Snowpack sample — Buffalo Mountain, Silverthorne, Colorado, USA (1/25/25, 10:11 AM MST)
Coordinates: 39.6222, -106.1139
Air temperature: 22 °F
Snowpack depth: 110 cm
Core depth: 30 cm
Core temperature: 42.8 °F
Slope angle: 12°, slope face: 102°
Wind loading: high
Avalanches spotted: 0
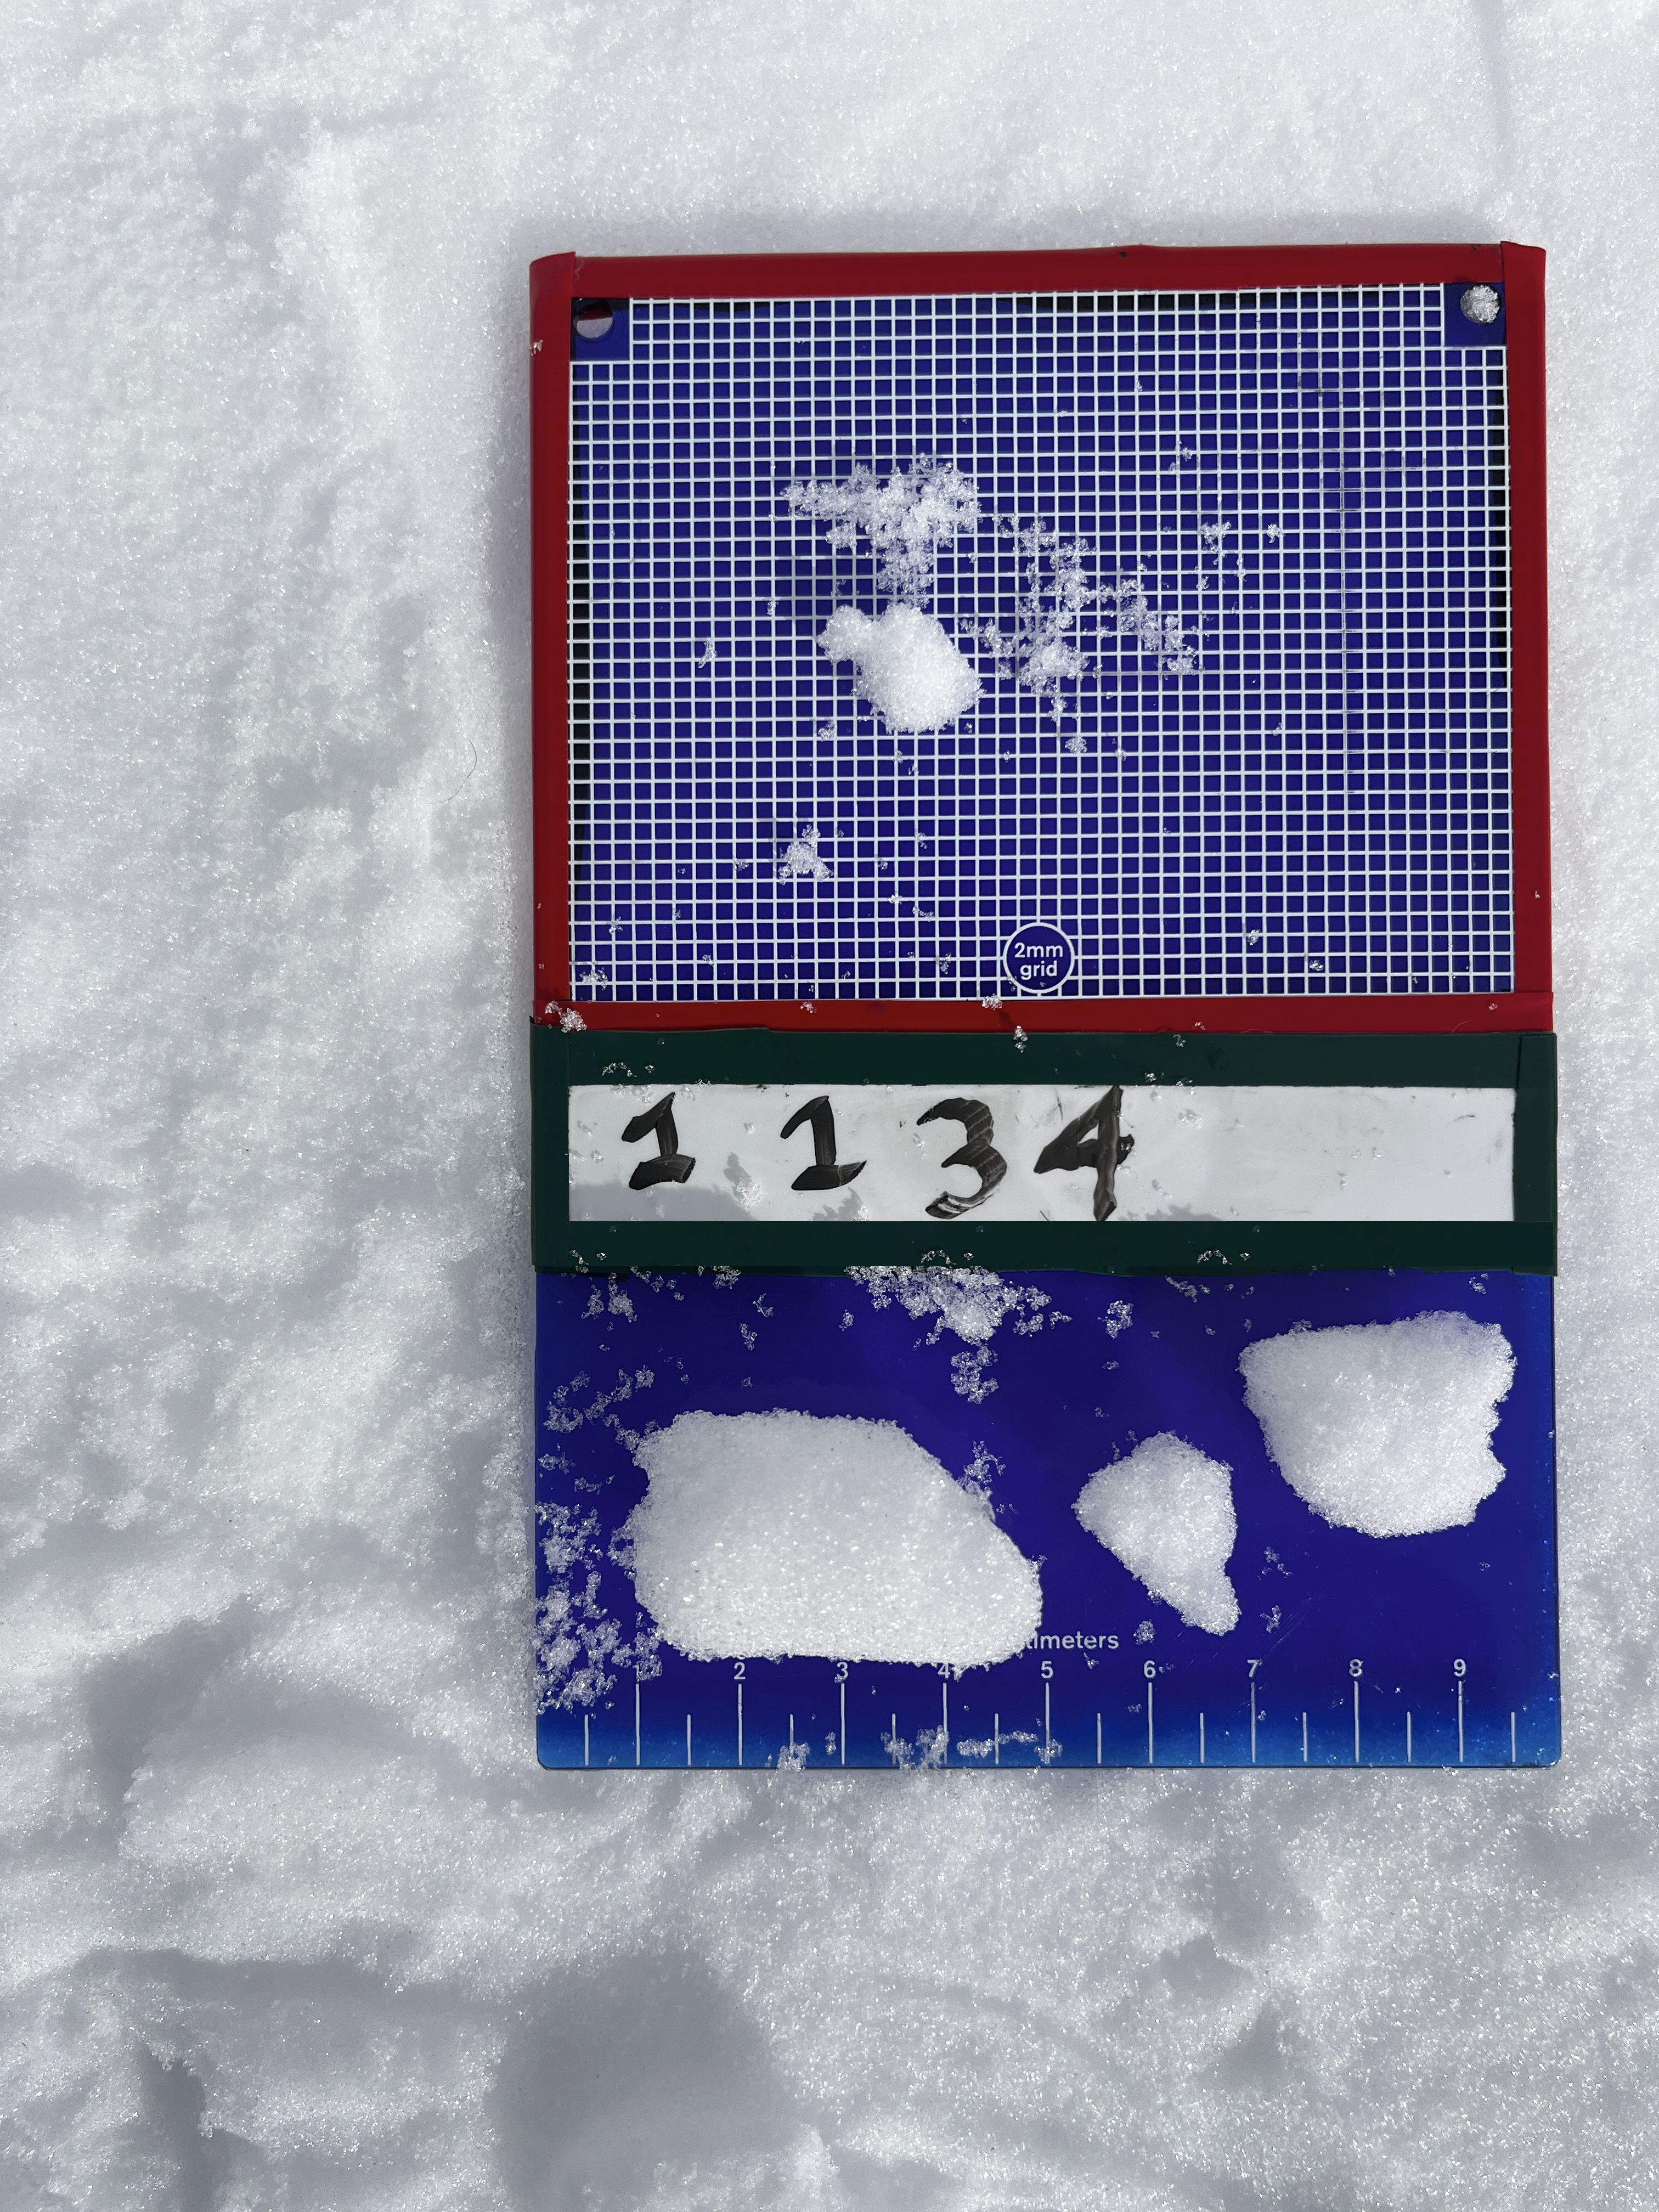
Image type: crystal_card
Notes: No avalanches nearby, collected on the outskirts of a fire break 15 meters from the treeline, on way to Buffalo and Red Mountain